Question: good moring.
first of all. This is the most impressive community i ever saw!
Well several days i mused about the three-folded job of
a. getting
b. parsing
c. storing a number of pages.
Two days ago i thought that getting the pages would be the major-task. No this isnt the case - i guess that the parser-job would be a heroic task. Each of the pages that are intended to be parsed is a png-image.
So the question is - after getting all them. How to parse them!? This seems to be the issue. Guess that there are some perl-modules out there - that can help in doing this...
Well - i think that this job only can be done with some OCR embedded! Question: is there a perl-module that can be use here to support this task:
BTW: see the result-pages.

BTW;: and as i thought i can find all 790 resultpages within a certain range between
Id= 0 and Id= 100000 i thought, that i can go the way with a loop:
<URL>
<URL>
<URL>
<URL>
<URL>
i thought i can go the Perl-Way but i am not very very sure:
I was trying to use LWP::UserAgent on the same URLs [see below]
with different query arguments, and i am wondering if LWP::UserAgent provides a
way for us to loop through the query arguments? I am not sure that LWP::UserAgent has a method for us to do that. Well - i sometimes heard that it is easier to use Mechanize. But is it really easier!?
But - to be frank; The is not very difficult - if we compare this task with ... How !?
Any ideas - suggestions -
look forward to hear from you...
zero
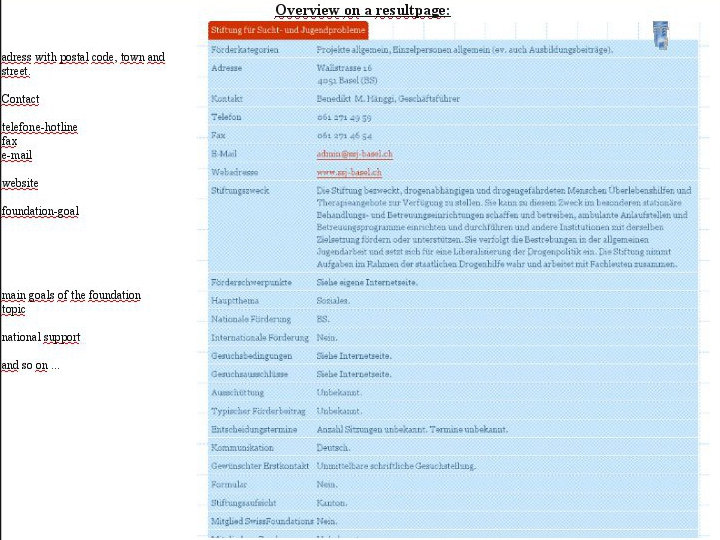
Answer: You do not need a Perl module, you only need the 'system' function.
'''
system qw[ tesseract.exe foo.png foo.txt ];
my $text = read_file('foo.txt');
'''
You may need to preprocess the images to help Tesseract, say using ImageMagick like:
'''
system qw[ convert.exe -resize 200% image.jpg foo.png ];
'''